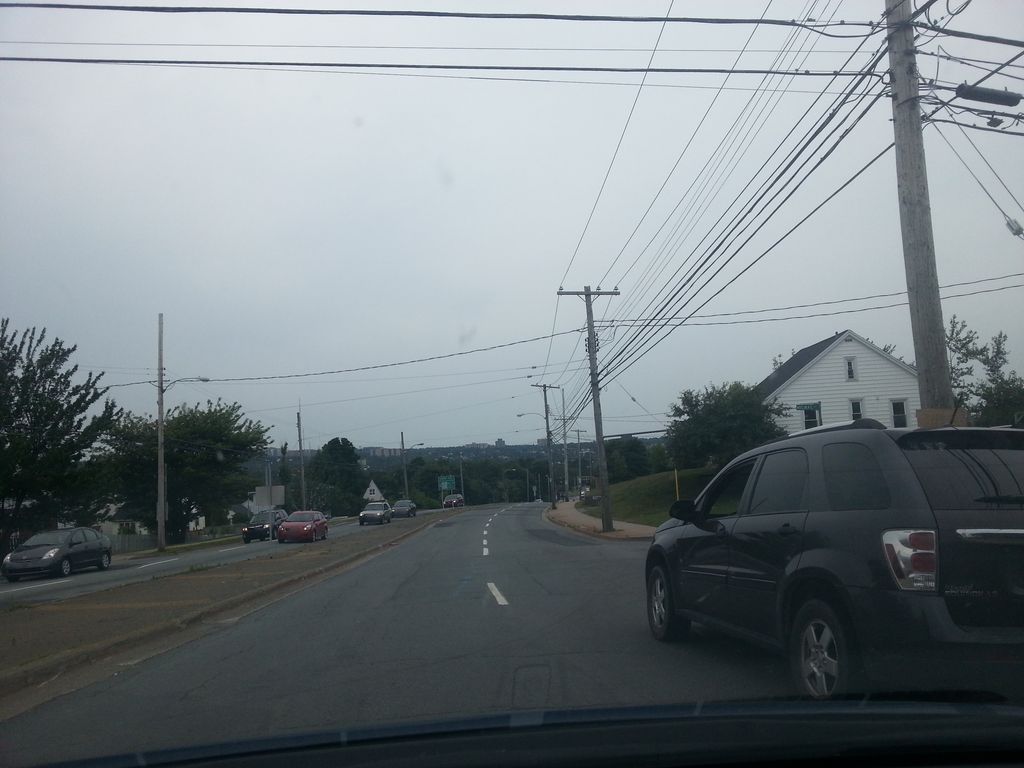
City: halifax